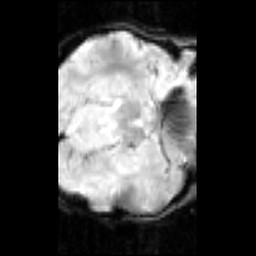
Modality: inplaneT2
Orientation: axial
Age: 23
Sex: female